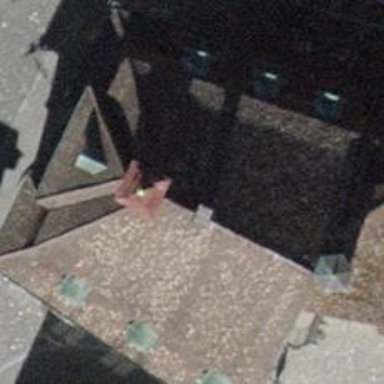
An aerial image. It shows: Tower support.